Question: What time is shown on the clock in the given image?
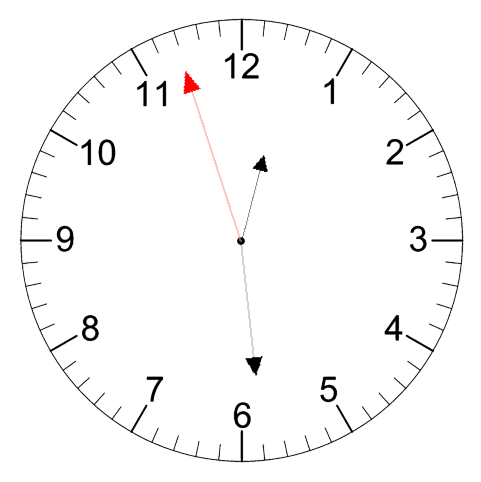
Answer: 12:28:57